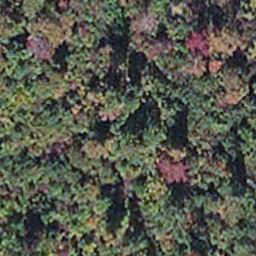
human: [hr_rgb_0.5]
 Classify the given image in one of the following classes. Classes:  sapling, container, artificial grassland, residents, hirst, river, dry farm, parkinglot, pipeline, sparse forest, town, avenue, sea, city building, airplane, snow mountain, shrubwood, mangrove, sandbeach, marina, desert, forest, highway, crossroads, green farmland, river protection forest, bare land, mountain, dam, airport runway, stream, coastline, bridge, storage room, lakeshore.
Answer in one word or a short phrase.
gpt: mangrove